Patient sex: F
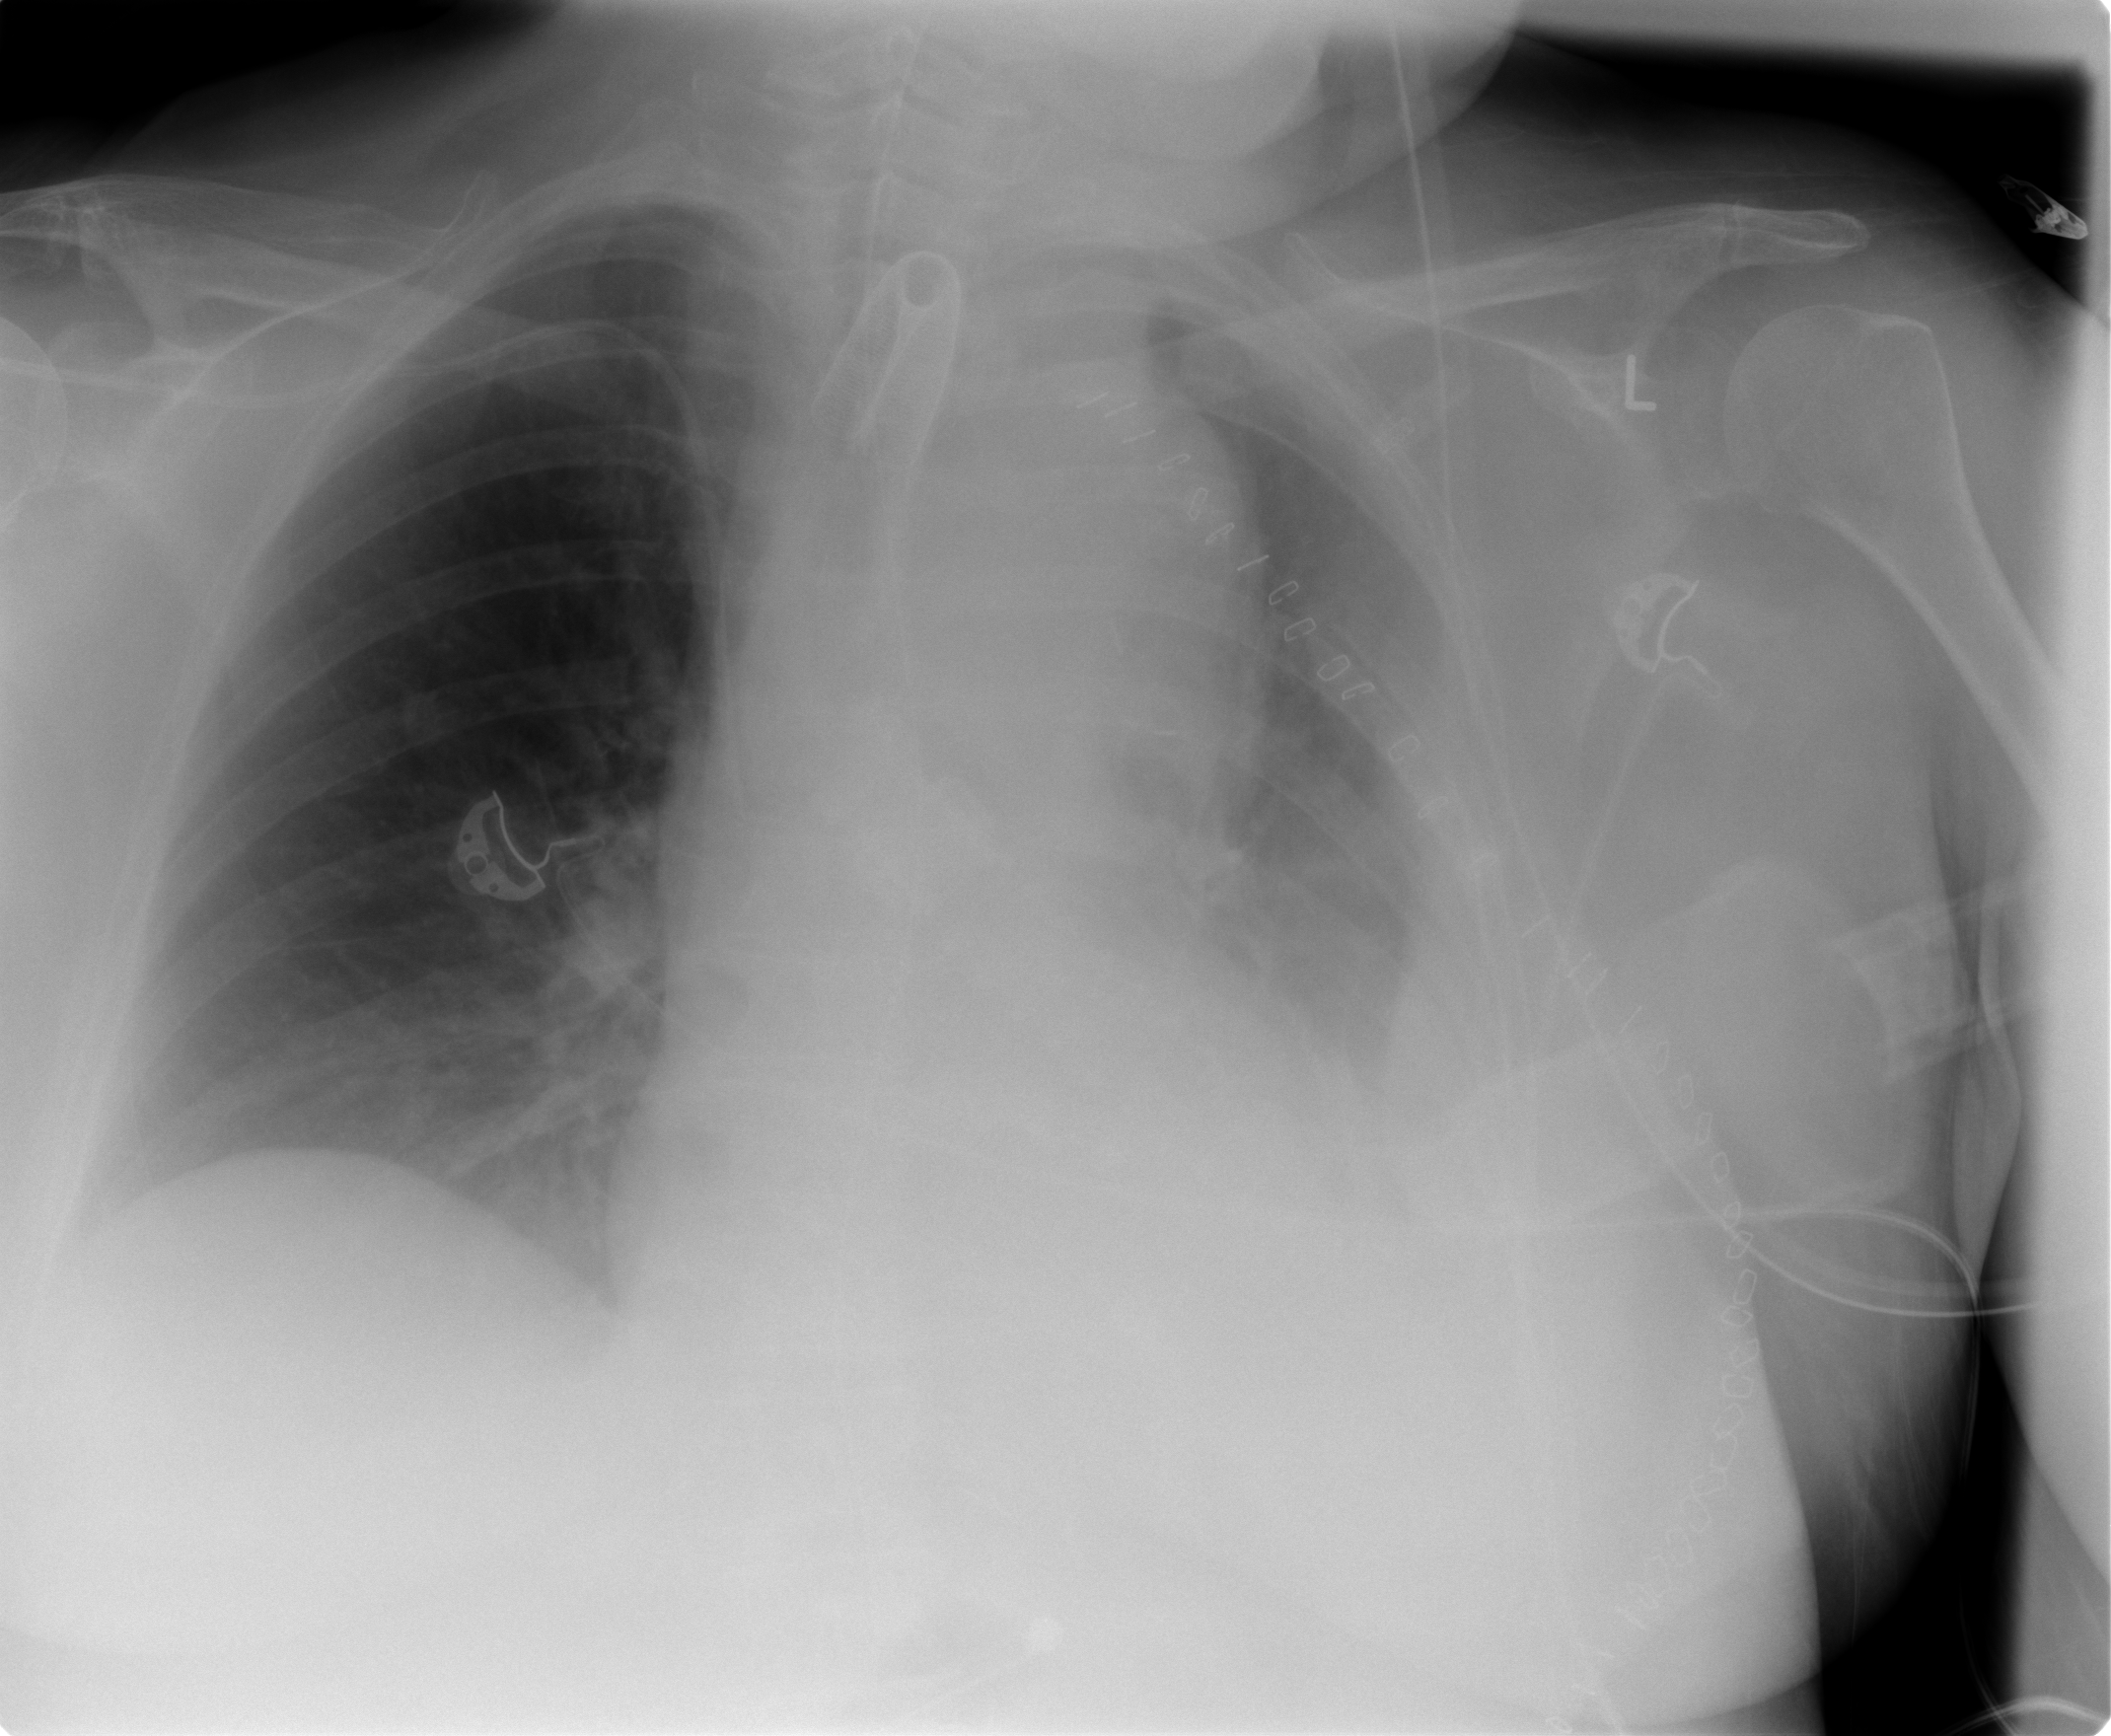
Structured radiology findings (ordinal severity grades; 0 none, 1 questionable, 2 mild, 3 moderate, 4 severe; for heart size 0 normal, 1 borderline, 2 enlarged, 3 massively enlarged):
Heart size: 1
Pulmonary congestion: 2
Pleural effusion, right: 0
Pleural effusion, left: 3
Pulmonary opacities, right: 0
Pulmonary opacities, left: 0
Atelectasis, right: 0
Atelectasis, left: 2